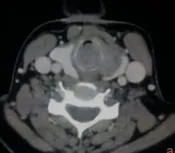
Contrast-enhaced cervical computed tomography: axial.
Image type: radiology (ct)